Field crop: maize
Growth stage: 2
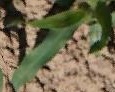
Species: maize